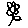
Label: flower